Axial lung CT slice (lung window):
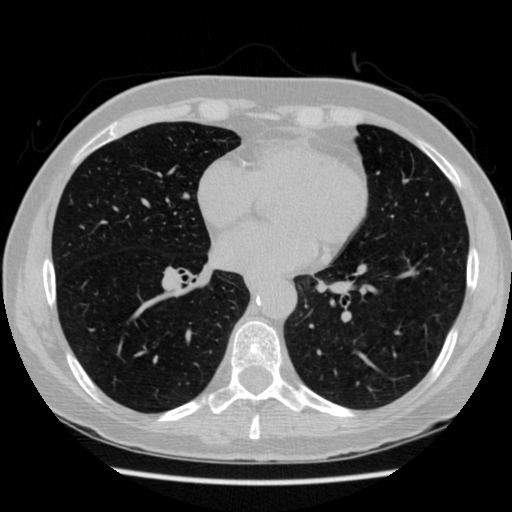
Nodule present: no